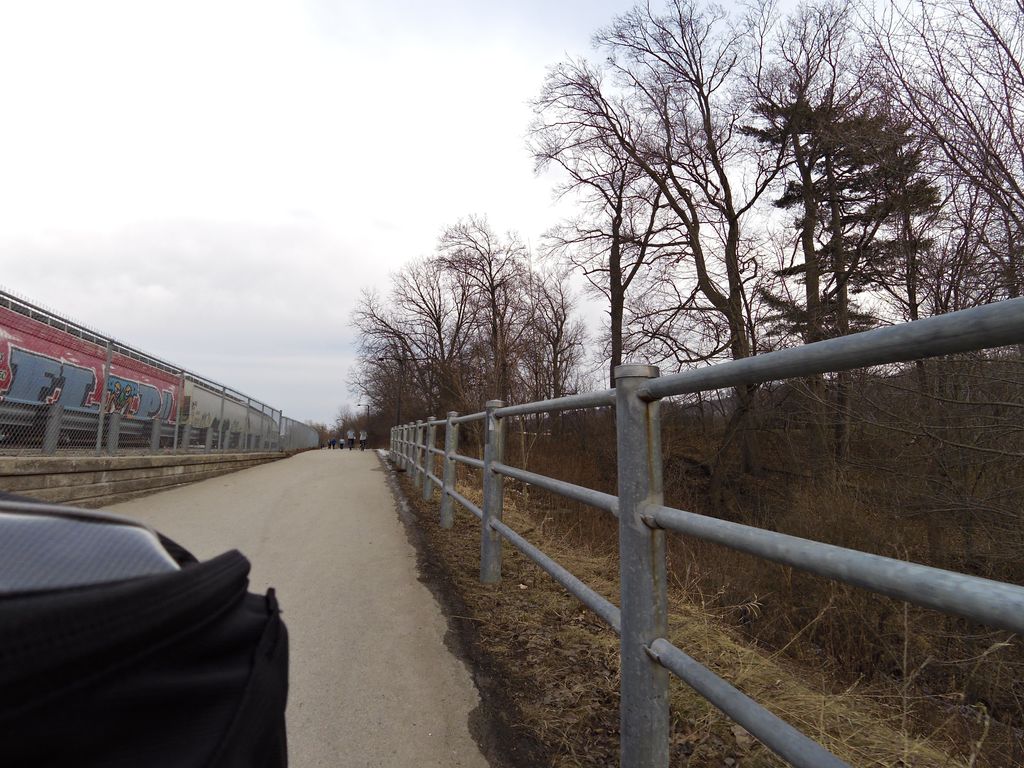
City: hamilton